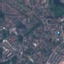
Land use / land cover: Residential